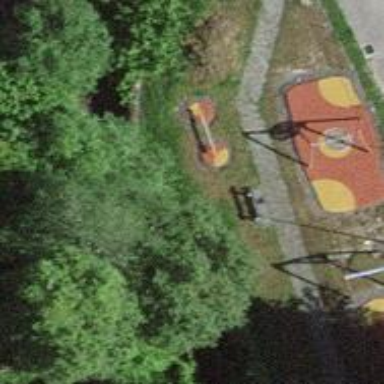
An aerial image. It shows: Bench for seating.